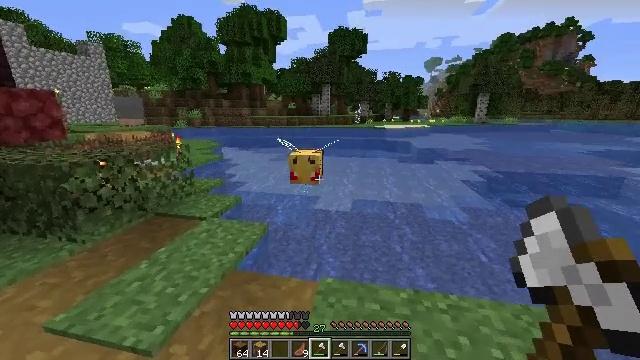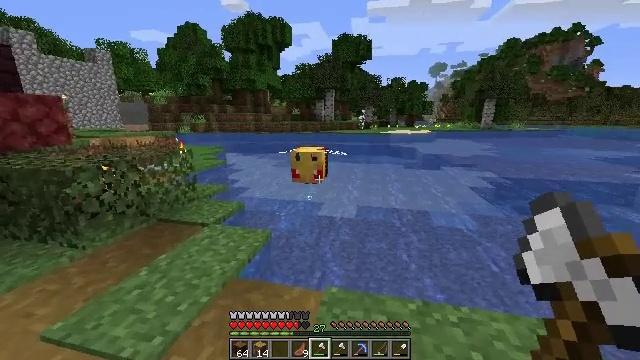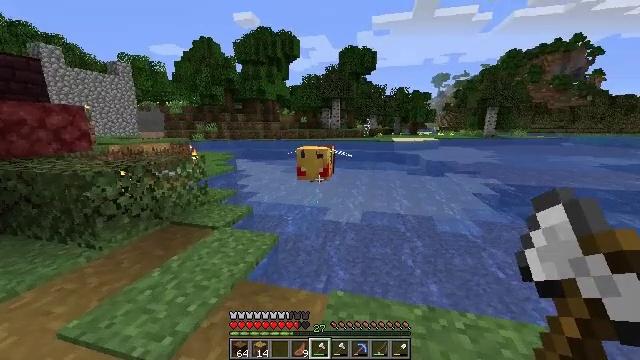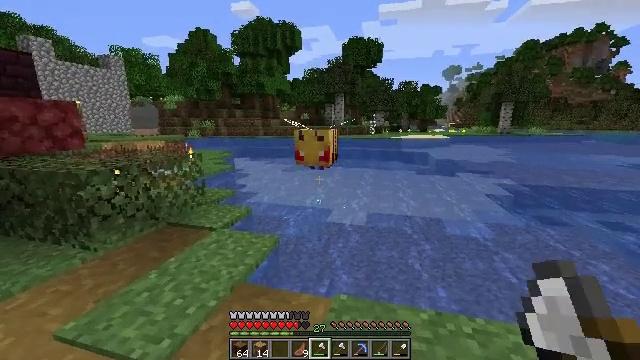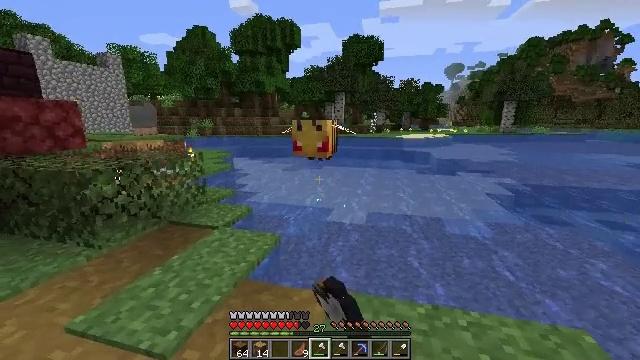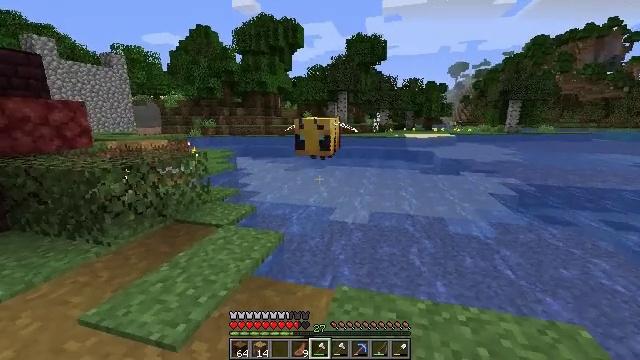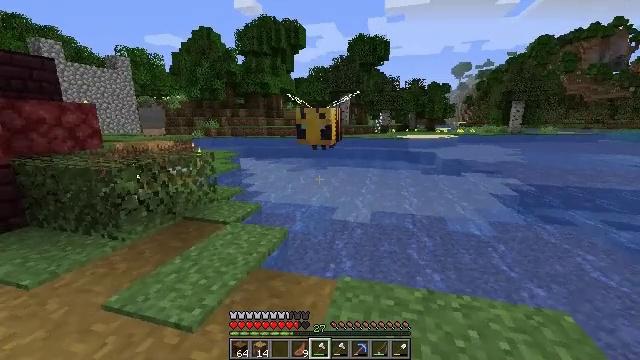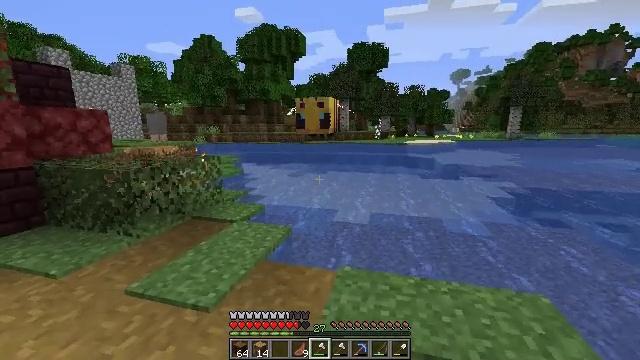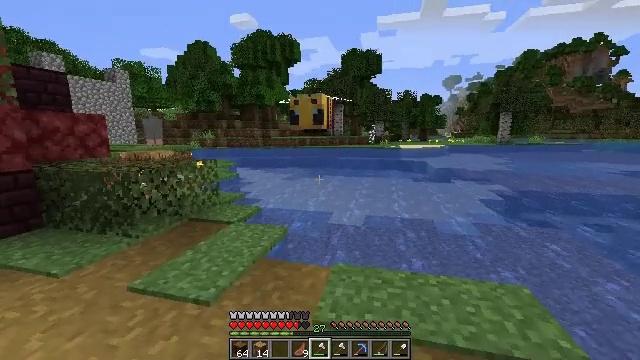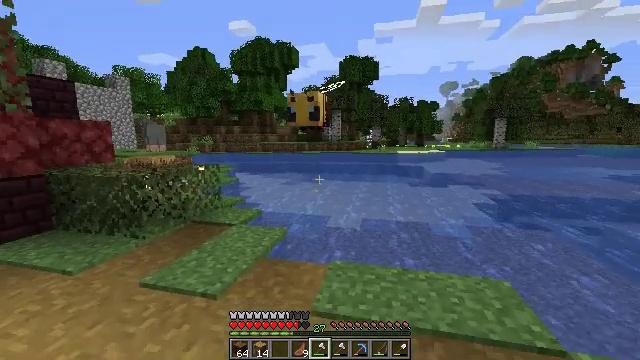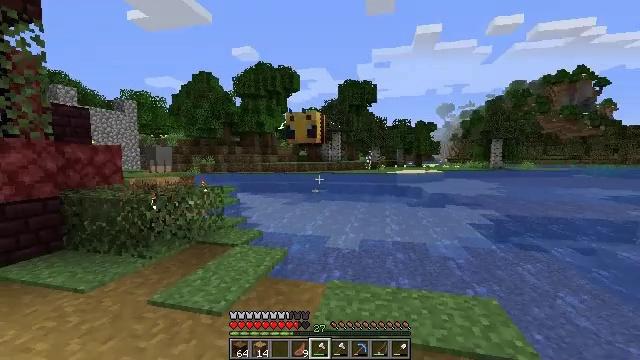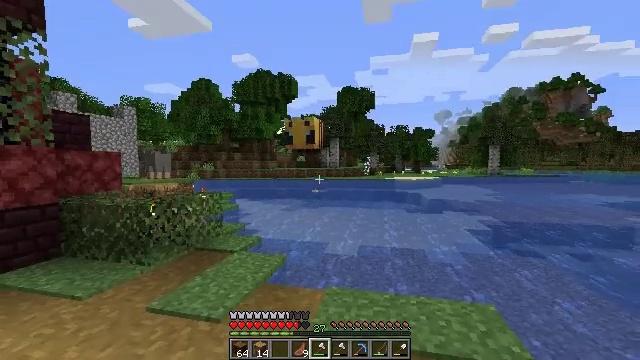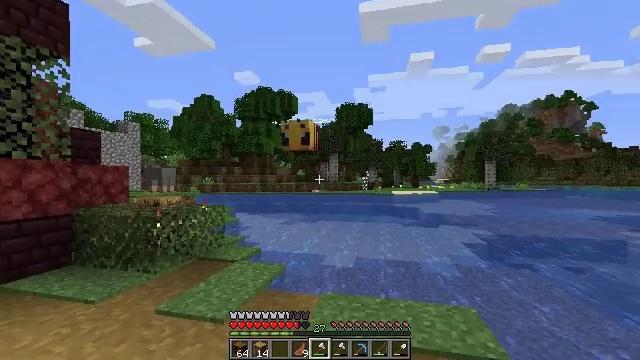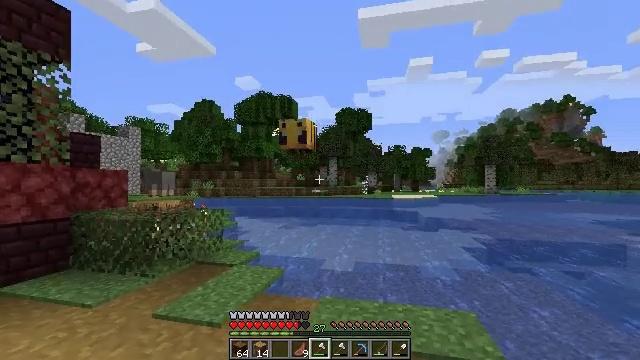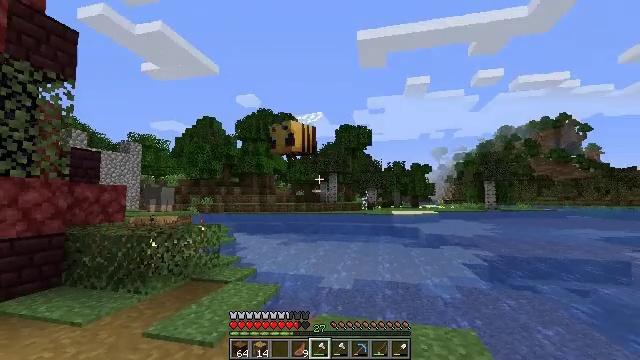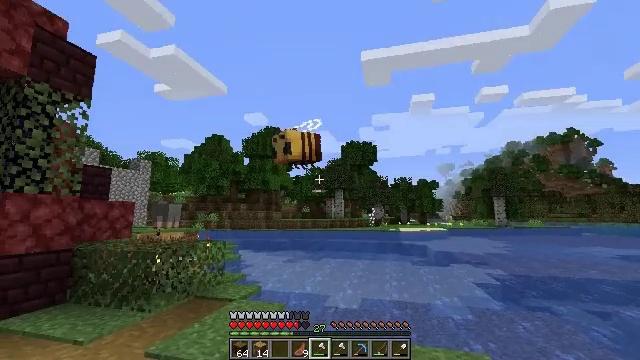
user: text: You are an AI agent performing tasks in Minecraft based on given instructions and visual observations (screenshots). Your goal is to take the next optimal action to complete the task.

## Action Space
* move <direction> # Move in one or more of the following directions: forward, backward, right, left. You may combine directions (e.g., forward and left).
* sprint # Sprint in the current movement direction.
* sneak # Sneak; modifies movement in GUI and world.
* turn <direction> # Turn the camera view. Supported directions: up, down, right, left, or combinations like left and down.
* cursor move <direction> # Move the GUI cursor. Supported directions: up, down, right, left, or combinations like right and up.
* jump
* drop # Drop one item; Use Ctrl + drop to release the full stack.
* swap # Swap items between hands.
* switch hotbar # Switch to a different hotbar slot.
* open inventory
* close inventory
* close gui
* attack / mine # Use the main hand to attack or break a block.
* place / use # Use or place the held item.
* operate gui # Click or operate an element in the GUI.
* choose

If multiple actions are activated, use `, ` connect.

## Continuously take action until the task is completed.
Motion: motion action
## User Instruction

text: Kill mobs.
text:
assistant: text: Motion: turn up
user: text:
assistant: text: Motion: turn left and up
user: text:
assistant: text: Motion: move back, attack / mine
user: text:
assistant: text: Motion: move back, attack / mine
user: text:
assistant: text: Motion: move back, attack / mine
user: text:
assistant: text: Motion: move back
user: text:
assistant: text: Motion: move back, turn up
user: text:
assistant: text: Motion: move back, turn right and up
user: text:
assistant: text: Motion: move back, turn up
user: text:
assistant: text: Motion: move back, turn up
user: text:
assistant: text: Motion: move back, turn up
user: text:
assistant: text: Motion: move back, turn up
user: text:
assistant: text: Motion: move back
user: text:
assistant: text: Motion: turn up
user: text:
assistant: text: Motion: turn left and up
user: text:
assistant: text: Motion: turn left and up
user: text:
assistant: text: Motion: no_op
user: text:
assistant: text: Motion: no_op
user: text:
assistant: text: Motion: move forward, turn left and up
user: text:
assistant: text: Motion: move forward, turn left and up
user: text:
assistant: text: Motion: move forward, turn left and up
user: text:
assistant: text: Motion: move forward, turn left and up
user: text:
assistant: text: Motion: turn left and up
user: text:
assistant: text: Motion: turn left and up
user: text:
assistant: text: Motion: no_op
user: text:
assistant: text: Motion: turn left and up
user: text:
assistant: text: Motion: turn left and up
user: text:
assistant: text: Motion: move forward
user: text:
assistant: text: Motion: move forward, turn left
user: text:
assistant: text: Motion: move forward, turn left and up